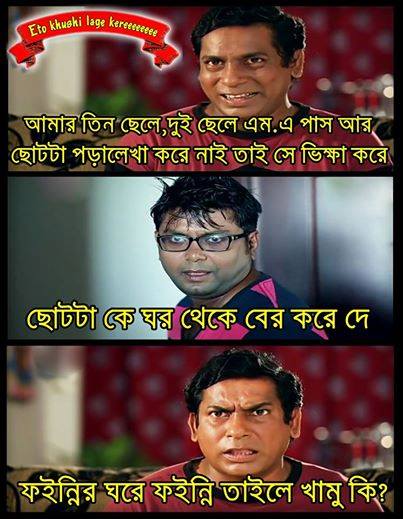
Text: আমার তিন ছেলে, দুই ছেলে এম এ পাস আর ছোটটা পড়ালেখা করে নাই তাই সে ভিক্ষা করে ছোটটা কে ঘর থেকে বের করে দে ফইন্নির ঘরে ফইন্নি তাইলে খামু কি?
Label: Non Hate